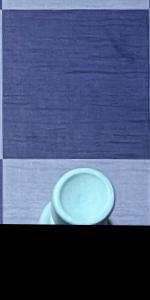
Label: Rook_White